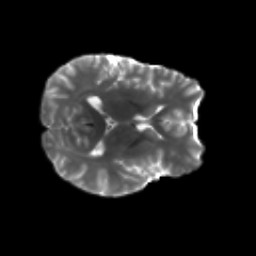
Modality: T2w
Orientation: axial
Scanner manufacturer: siemens
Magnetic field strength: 3 T
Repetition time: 4.16 s
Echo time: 0.0806 s